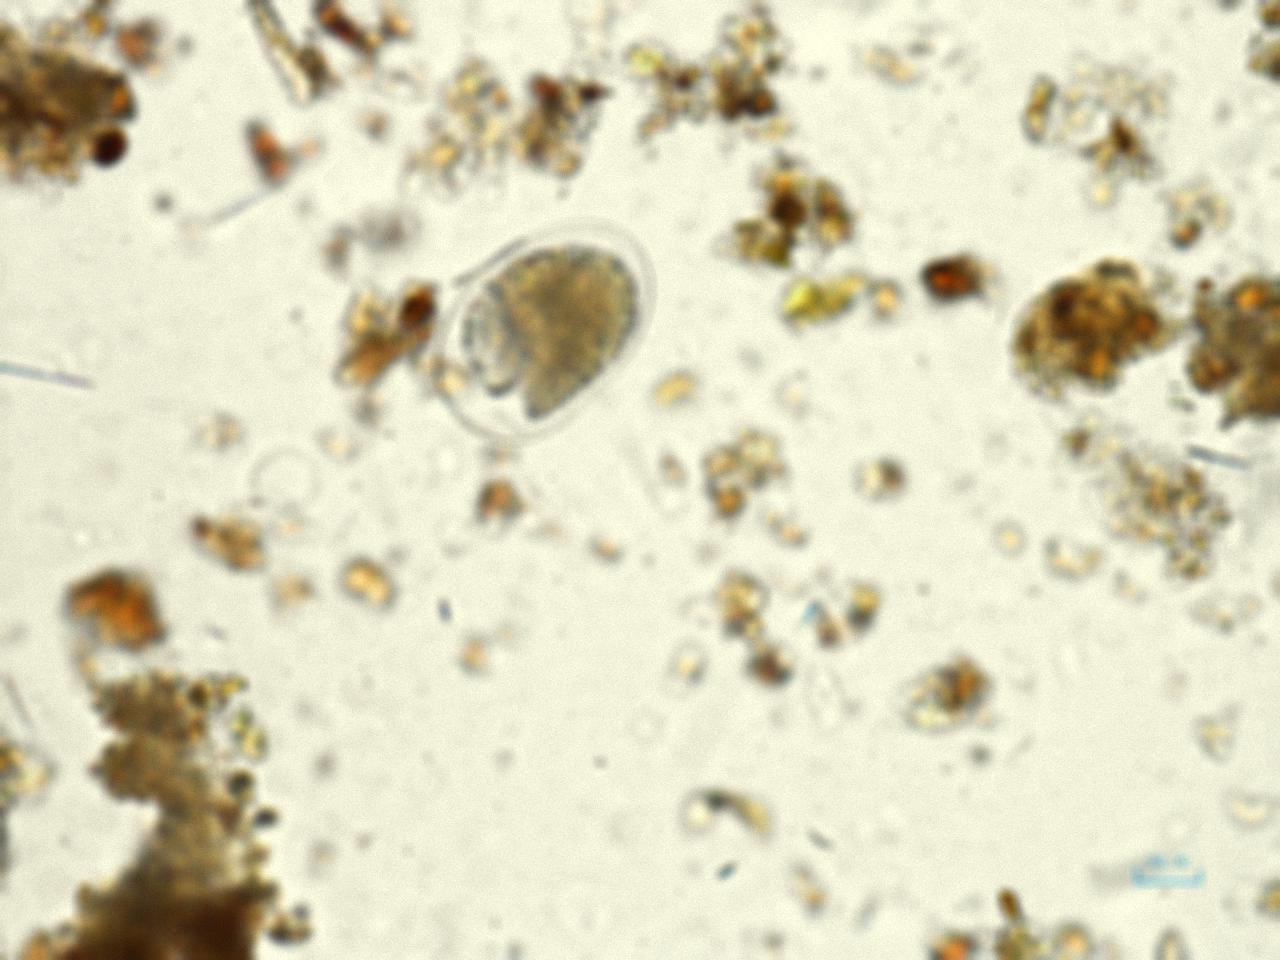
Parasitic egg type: Hookworm egg